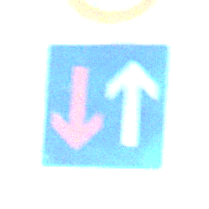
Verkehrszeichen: VorrangVorGegenverkehr
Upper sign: Geschwindigkeit10
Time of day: MorningAfternoon
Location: Outdoor (Nature)
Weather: Clear
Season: Winter
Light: Natural